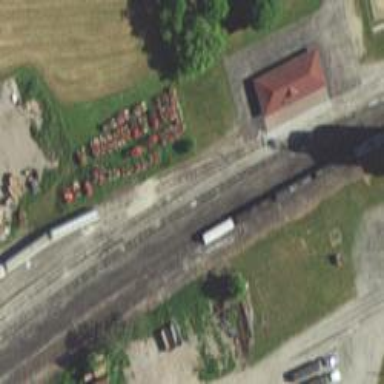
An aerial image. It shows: Railway siding for service.